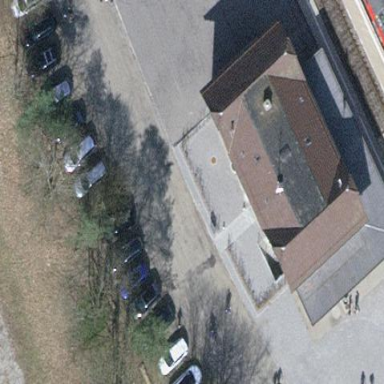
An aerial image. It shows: Train station building.